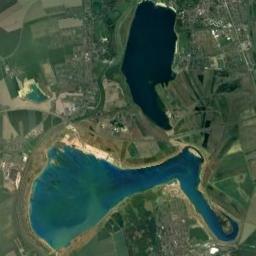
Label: lake